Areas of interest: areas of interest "Lan Jun Horticulture"
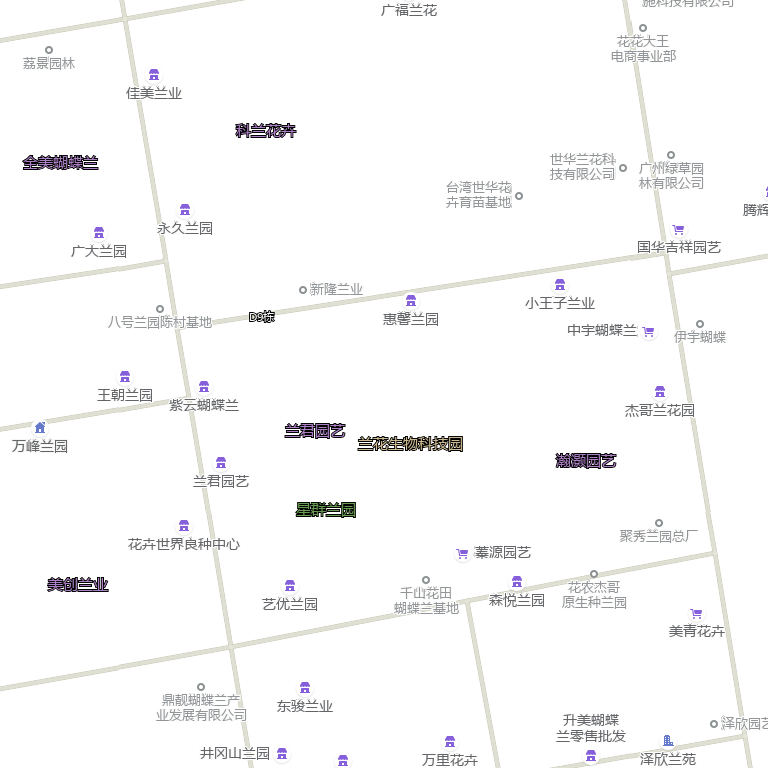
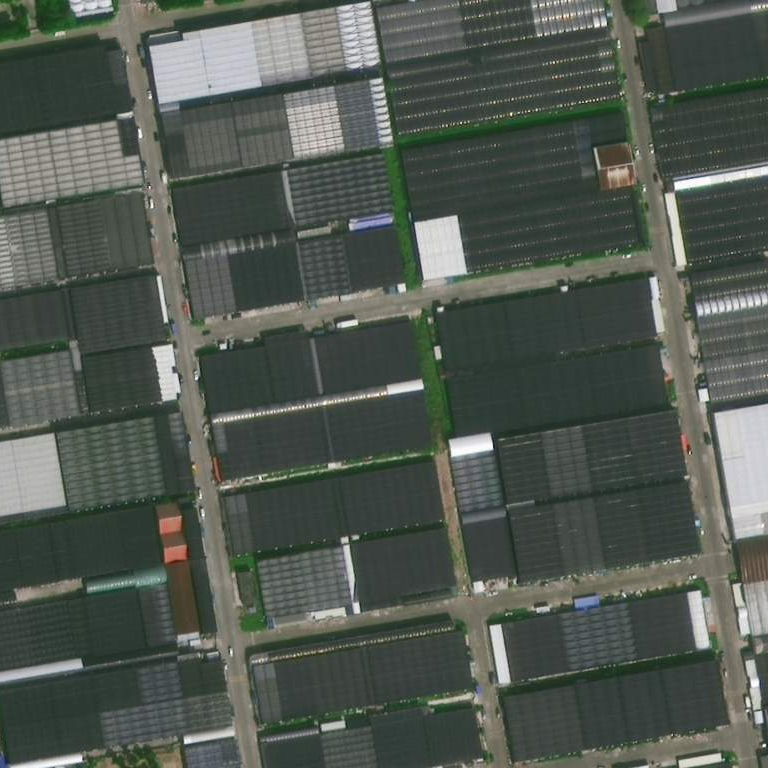